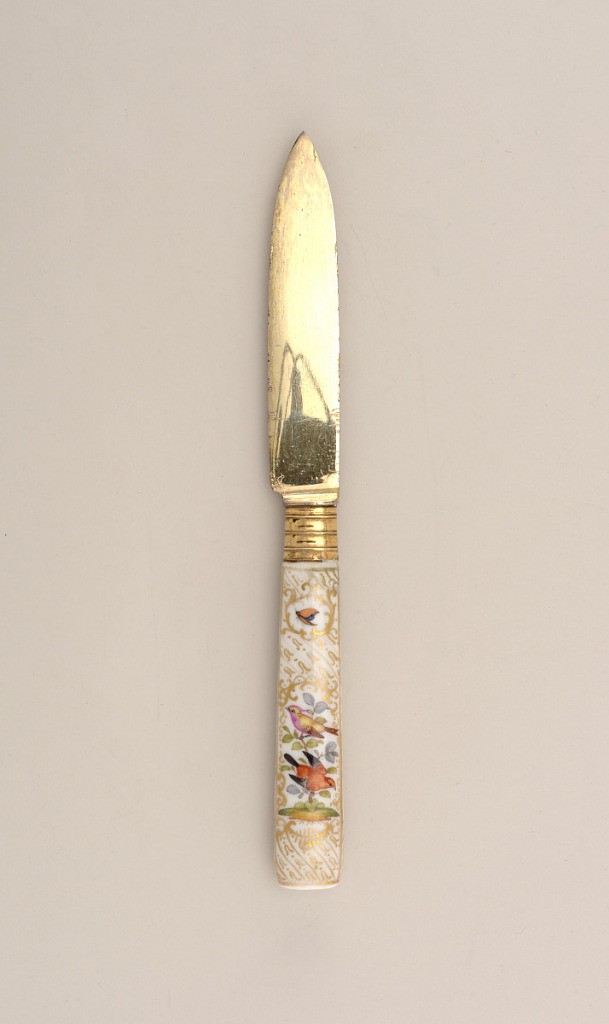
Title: Knife with Porcelain Handle
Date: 18th century
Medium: gold, steel, porcelain, vitreous enamel
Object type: knife
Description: Leaf-shaped gilded blade, plain bolster. Banded ferrule, white porcelain handle, rectangular in section with polychrome decoration of birds on branches and butterflies, surrounded by a decorative pattern in gold.